Question: I'm trying to create a custom ribbon for excel with a group that looks like the image below. (2 rows of buttons with a dropdown box below).

I am beginning to think that it cant be done exactly how I'd like.
I have tried a few different ways (one of which is below) but they all result in the same output. 3 columns, 2x2 buttons with the dropdown box in the third column.
Does anyone know if this is possible?
'''
<?xml version="1.0" encoding="UTF-8" standalone="yes"?>
<customUI onLoad="Ribbon.onLoad" xmlns="http://schemas.microsoft.com/office/2006/01/customui">
<ribbon>
<tabs>
<tab id="toolRibbon" label="redacted">
<group id="groupDocument" label="Secret Document">
<box id="z" boxStyle="vertical">
<box id="a" boxStyle="horizontal">
<box id="aa" boxStyle="vertical">
<button id="aaa" label="AAA" />
<button id="aab" label="AAB" />
</box>
<box id="ab" boxStyle="vertical">
<button id="aba" label="ABA" />
<button id="abb" label="ABB" />
</box>
</box>
<comboBox id="b" label="Looms">
<item id="ba" label="BA" />
<item id="bb" label="BB" />
<item id="bc" label="BC" />
</comboBox>
</box>
</group>
</tab>
</tabs>
</ribbon>
</customUI>
'''
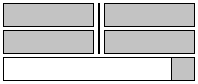
Answer: After looking through the available controls more thoroughly I found the 'buttonGroup' which allows me to have buttons side-by-side.
Now to make them the right size..
'''
<customUI xmlns="http://schemas.microsoft.com/office/2006/01/customui">
<ribbon>
<tabs>
<tab id="toolRibbon" label="redacted">
<group id="groupDocument" label="Specia; Document">
<buttonGroup id="a">
<button id="aa" label="AA"/>
<button id="ab" label="AB"/>
</buttonGroup>
<buttonGroup id="b" >
<button id="ba" label="BA"/>
<button id="bb" label="BB"/>
</buttonGroup>
<comboBox id="c" label="Looms">
<item id="ca" label="ca"/>
<item id="cb" label="cb"/>
<item id="cc" label="cc"/>
</comboBox>
</group>
</tab>
</tabs>
</ribbon>
</customUI>
'''